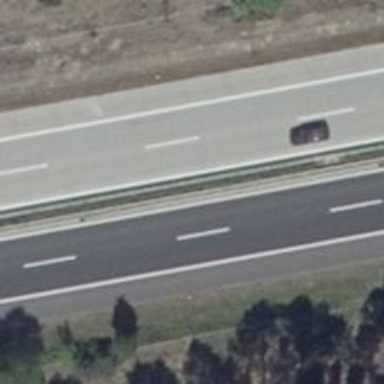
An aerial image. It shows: Asphalt motorway.